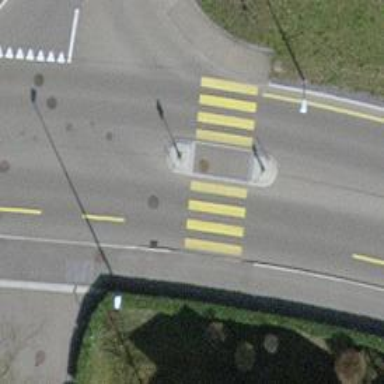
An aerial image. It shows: Uncontrolled zebra crossing on the road.